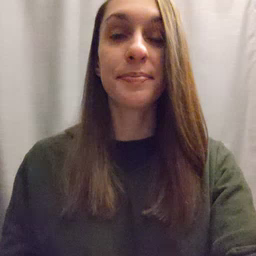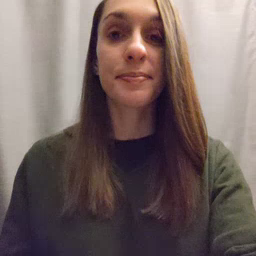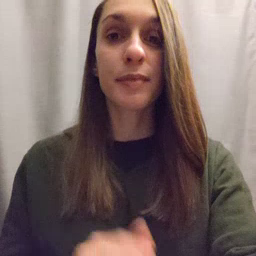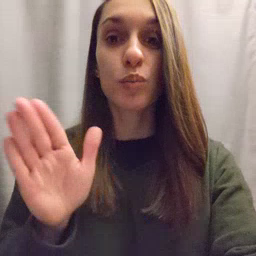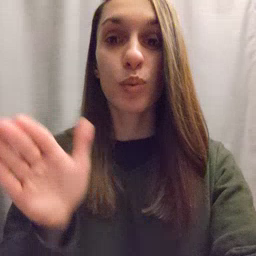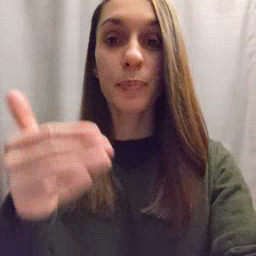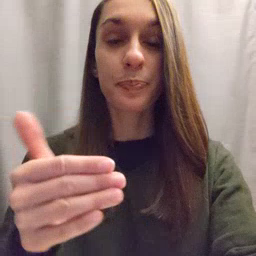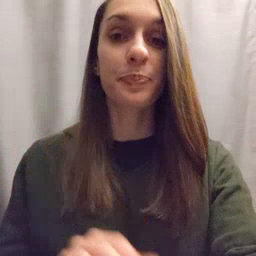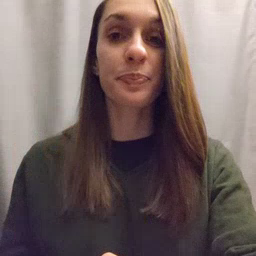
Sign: room